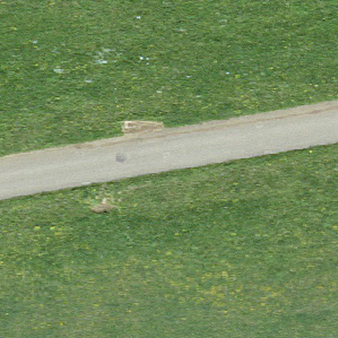
Label: other